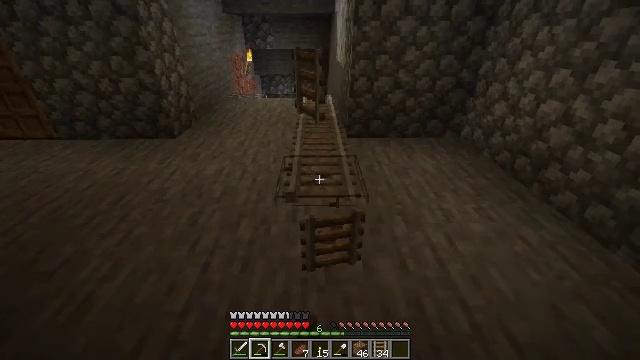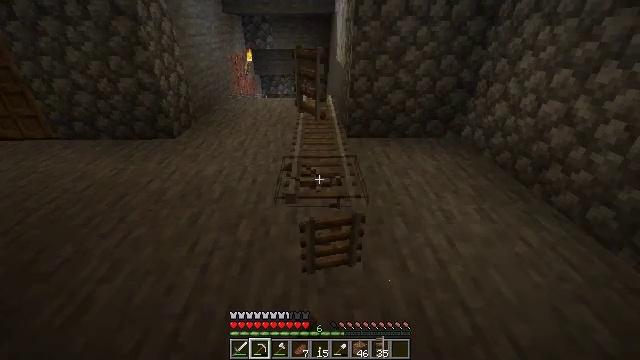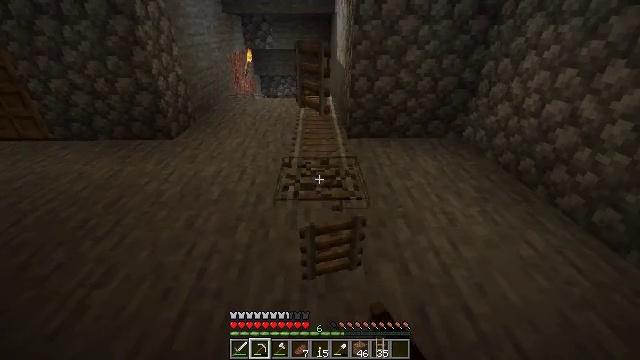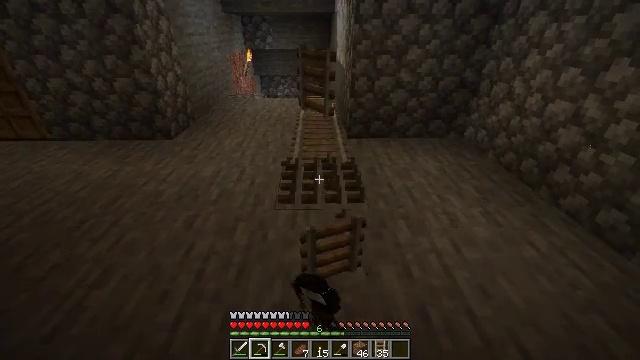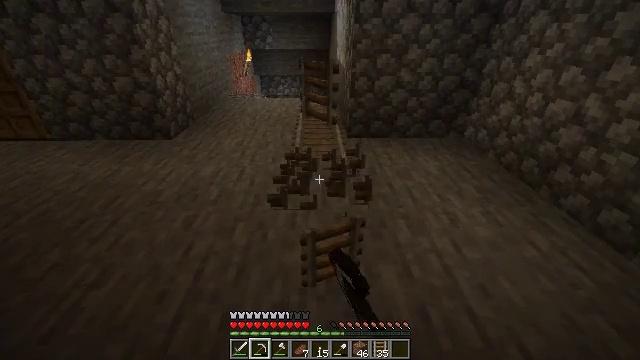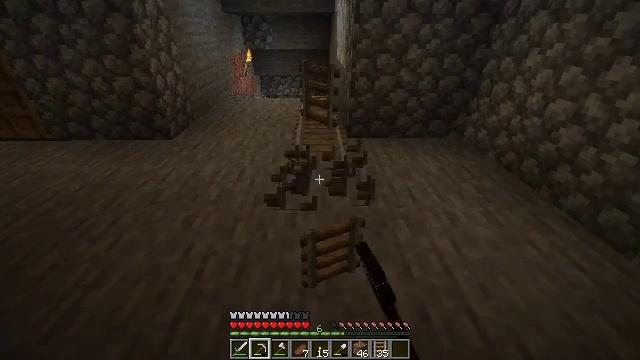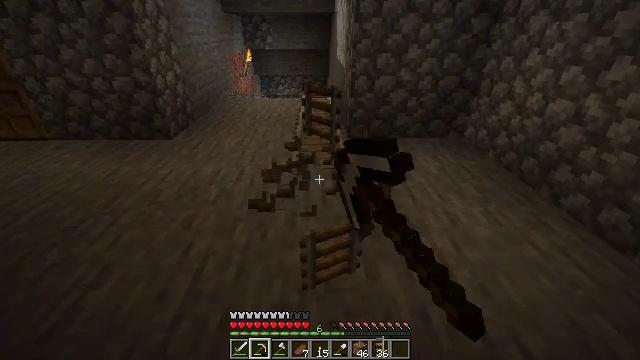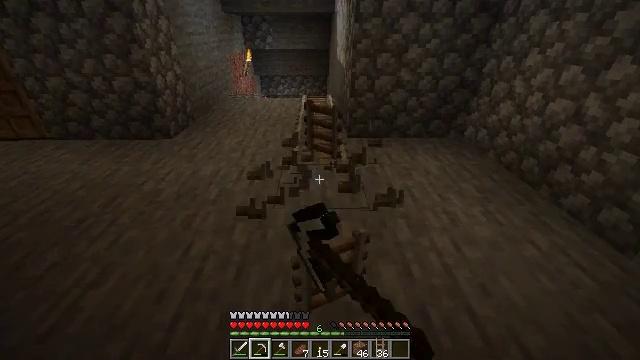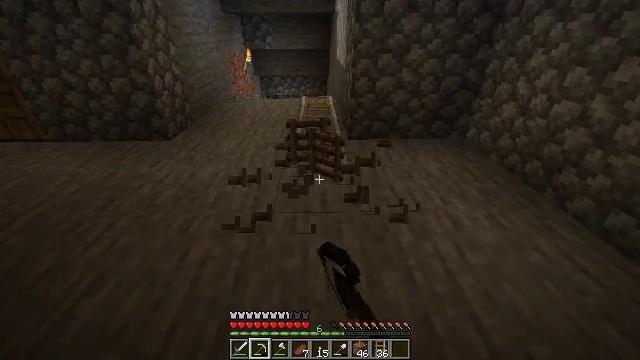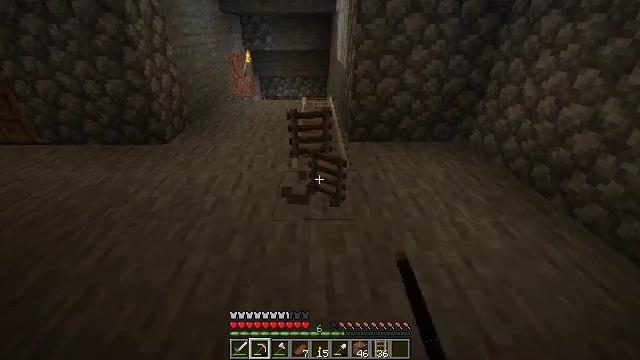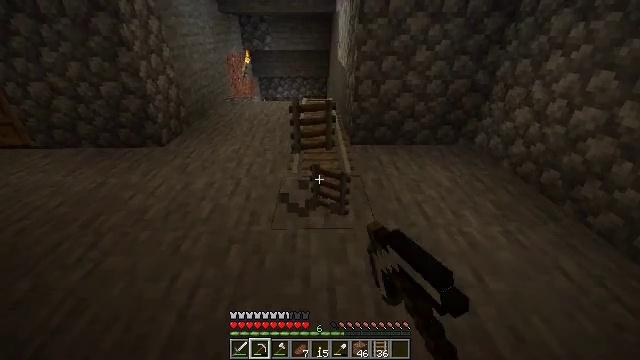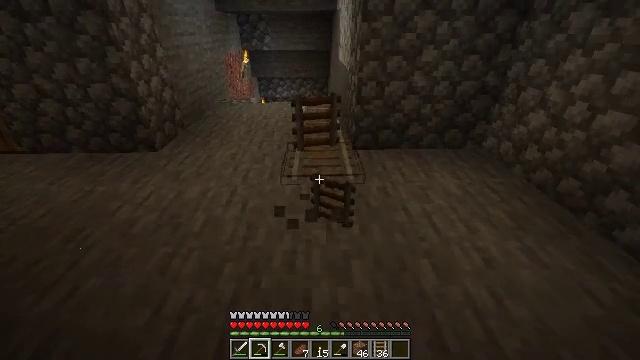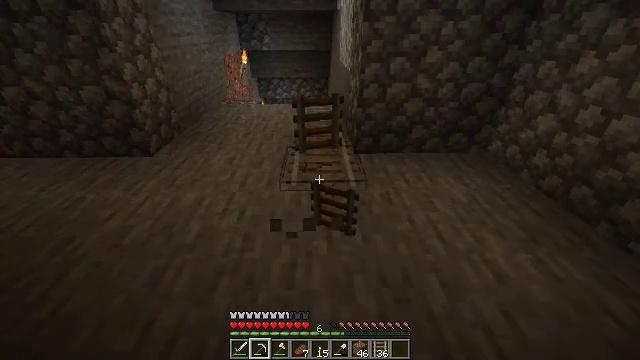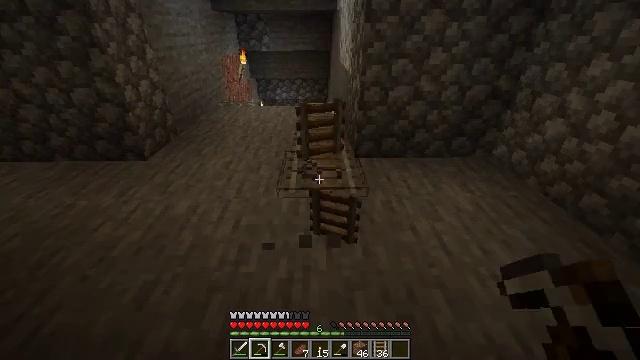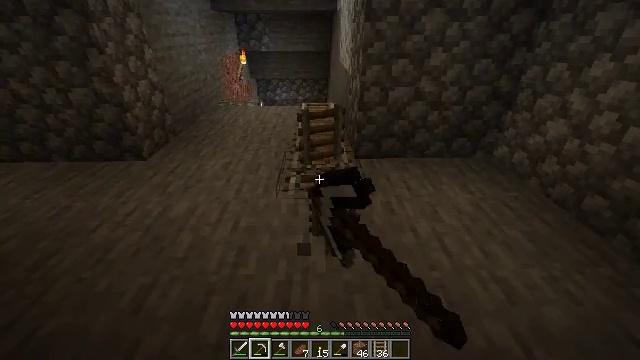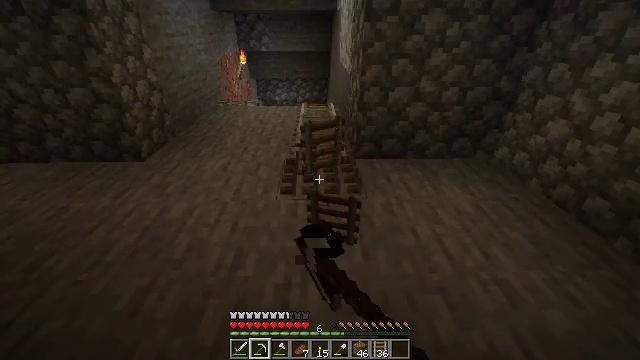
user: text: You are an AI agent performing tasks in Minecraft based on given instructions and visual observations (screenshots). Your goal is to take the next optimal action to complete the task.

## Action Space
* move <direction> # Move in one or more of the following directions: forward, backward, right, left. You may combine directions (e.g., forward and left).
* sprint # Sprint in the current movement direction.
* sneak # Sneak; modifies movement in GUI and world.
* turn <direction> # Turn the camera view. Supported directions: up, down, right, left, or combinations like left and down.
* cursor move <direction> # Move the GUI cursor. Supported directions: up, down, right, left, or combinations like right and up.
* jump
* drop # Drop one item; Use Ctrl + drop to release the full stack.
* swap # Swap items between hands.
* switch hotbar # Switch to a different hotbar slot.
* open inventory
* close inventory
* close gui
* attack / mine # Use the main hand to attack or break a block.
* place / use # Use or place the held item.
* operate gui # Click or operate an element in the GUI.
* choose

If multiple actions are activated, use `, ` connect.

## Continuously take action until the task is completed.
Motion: motion action
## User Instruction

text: Mine the rail.
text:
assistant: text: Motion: attack / mine
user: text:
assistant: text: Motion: attack / mine
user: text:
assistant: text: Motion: attack / mine
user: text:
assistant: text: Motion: attack / mine
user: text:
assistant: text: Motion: attack / mine
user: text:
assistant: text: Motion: attack / mine
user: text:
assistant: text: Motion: attack / mine
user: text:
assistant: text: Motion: move forward, attack / mine
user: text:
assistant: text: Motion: move forward, attack / mine
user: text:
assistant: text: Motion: move forward, attack / mine
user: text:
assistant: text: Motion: move forward, attack / mine
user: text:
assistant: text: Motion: attack / mine
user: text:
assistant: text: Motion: attack / mine
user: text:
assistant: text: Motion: attack / mine
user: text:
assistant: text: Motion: attack / mine
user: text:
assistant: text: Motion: attack / mine
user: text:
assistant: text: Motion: attack / mine
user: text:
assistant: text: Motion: no_op
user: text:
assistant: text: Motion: no_op
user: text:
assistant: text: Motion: turn left
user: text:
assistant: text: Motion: turn left and up
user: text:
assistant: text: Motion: turn left and up
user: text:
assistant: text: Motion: move forward
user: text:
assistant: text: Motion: move forward
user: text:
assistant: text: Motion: move forward
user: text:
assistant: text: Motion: move forward
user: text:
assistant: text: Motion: move forward
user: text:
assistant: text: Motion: move forward
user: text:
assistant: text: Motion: move forward
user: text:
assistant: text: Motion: move forward